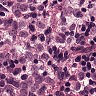
Metastatic tissue present: yes